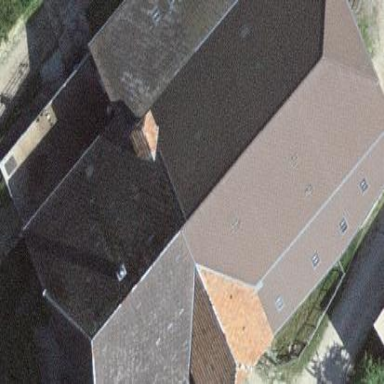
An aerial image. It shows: Farm building.